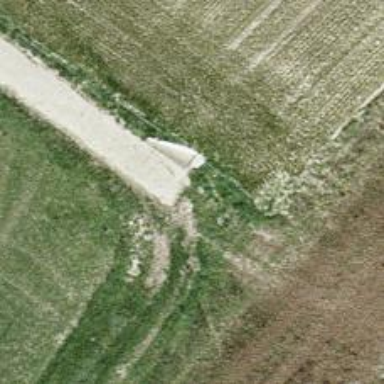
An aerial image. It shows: Well-maintained track road of grade 1.